Question: I have made a toolbar in qt designer with a few buttons. I have found some answers on stack that say you can not add a combobox in qt designer. With this I found an example of adding it manually. The method was:
'''
self.combo=QtGui.QComboBox(self.toolBar)
self.combo=insertItems(1,["One","Two","Three"])
'''
However, this puts the combobox all the way on the left ontop of my other buttons. How do I add this to the end? I read the doc that says the QComboBox is QStandardItemModel, which either takes self or a parent. I have tried giving extra arguments like some sort of index but the error says it only takes one argument. How can I specify which location the combobox will go?
Thanks

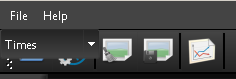
Answer: You added QComboBox as a child of QToolbar. It doesn't belong to any layout, so it doesn't take space in toolbar's layout. You need to use 'QToolbar::addWidget' or 'QToolbar::insertWidget' instead.
'''
self.combo=QtGui.QComboBox()
toolBar.addWidget(self.combo)
self.combo.insertItems(1,["One","Two","Three"])
'''
Note that I've replaced '=' to '.' in the last line. It should have been typing error.